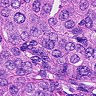
Metastatic tissue present: yes